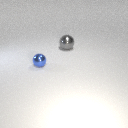
large gray metal sphere behind small blue metal sphere